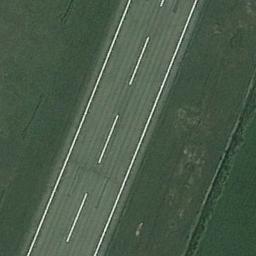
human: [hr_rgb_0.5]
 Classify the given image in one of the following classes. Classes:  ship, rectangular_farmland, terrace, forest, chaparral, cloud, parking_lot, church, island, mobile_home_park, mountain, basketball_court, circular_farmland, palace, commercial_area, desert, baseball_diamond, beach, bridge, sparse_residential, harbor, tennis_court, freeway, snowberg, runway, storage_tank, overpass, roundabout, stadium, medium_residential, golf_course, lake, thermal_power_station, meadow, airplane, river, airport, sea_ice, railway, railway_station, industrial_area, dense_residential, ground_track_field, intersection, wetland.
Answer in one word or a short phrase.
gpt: runway